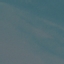
Label: SeaLake